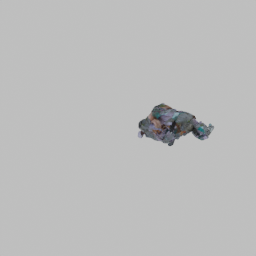
Label: people